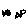
Label: fish